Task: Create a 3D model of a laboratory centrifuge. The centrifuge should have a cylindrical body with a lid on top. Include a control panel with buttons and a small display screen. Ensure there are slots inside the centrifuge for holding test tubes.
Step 456:
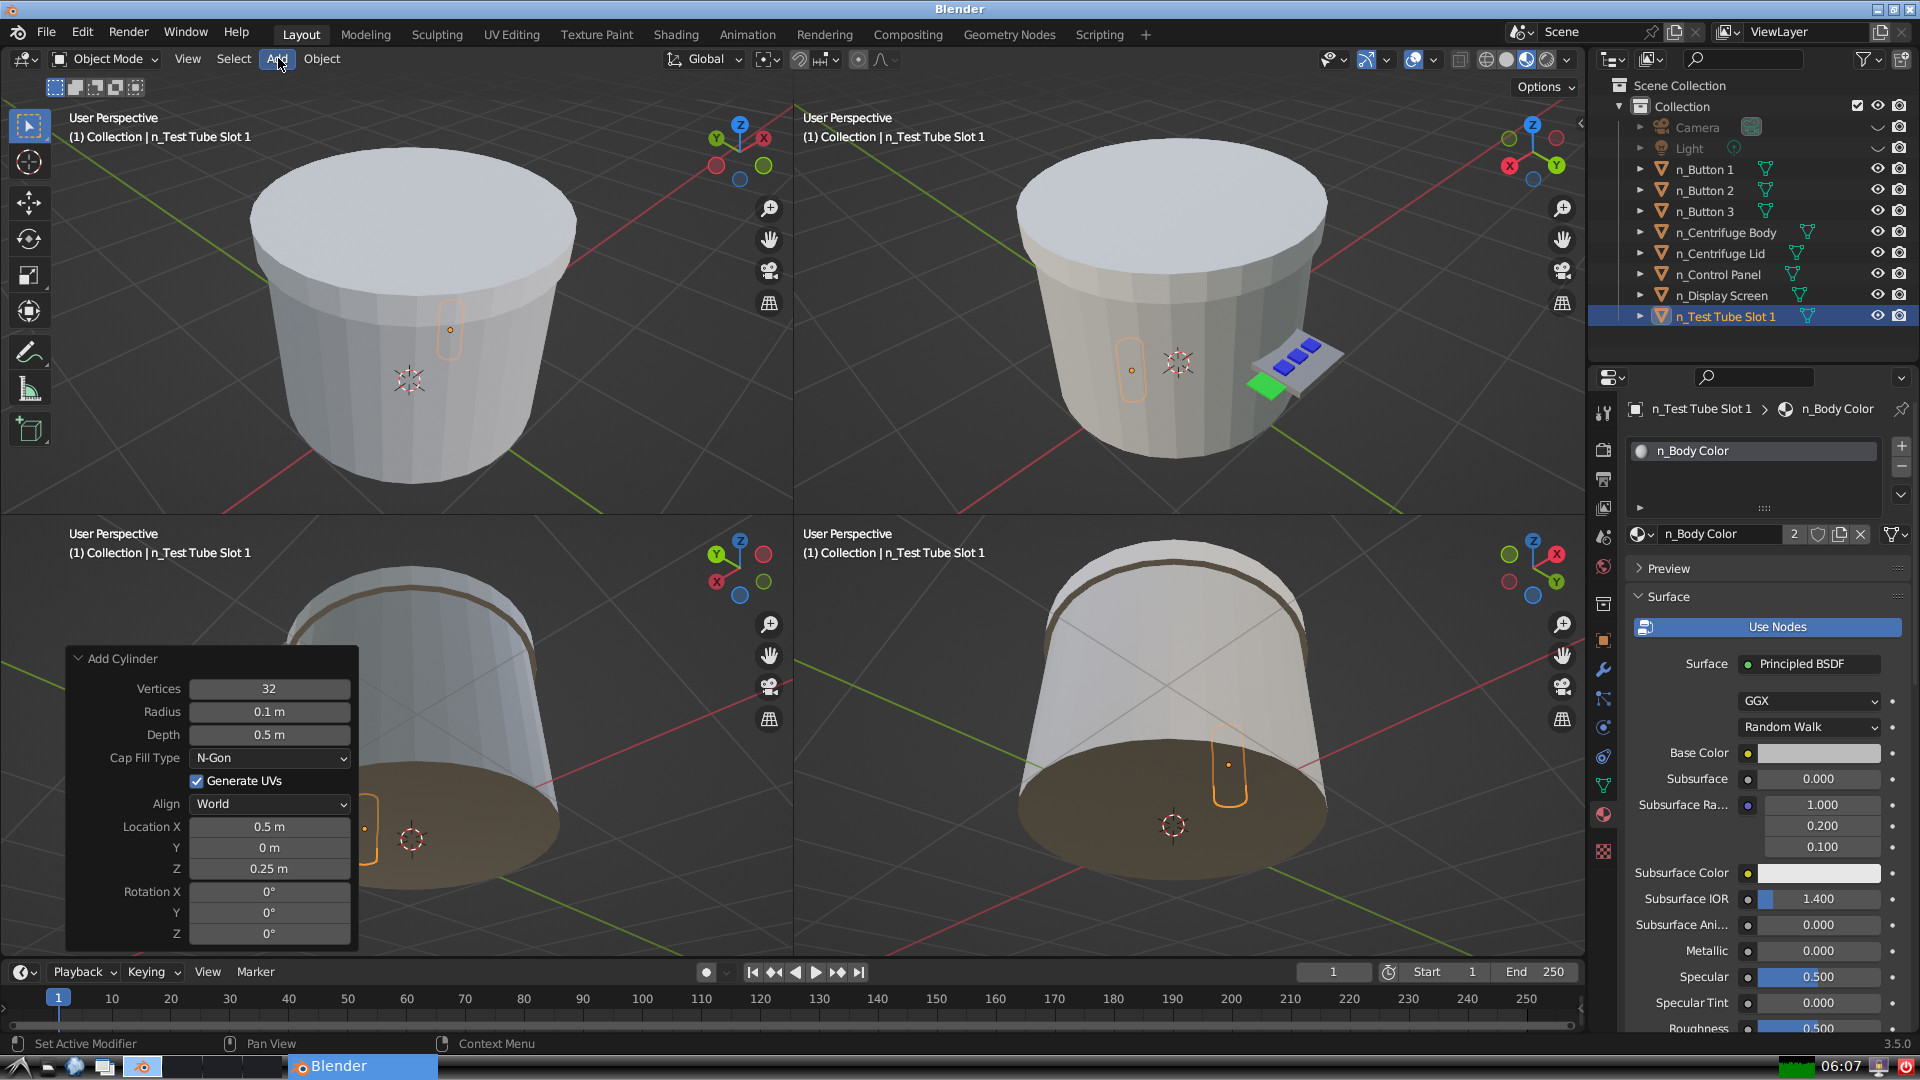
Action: click: no